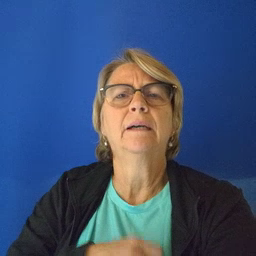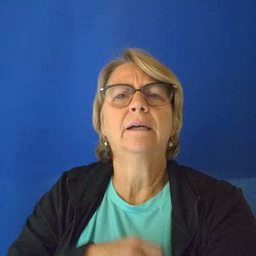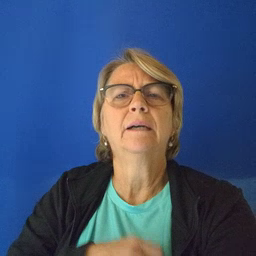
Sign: hide